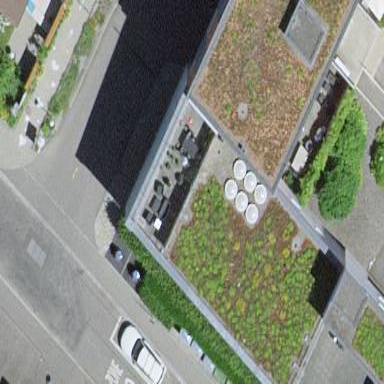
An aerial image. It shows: Commercial building.